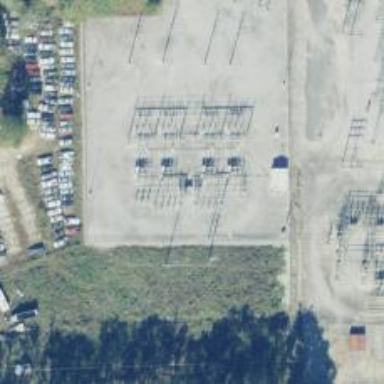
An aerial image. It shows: Switch for power supply.